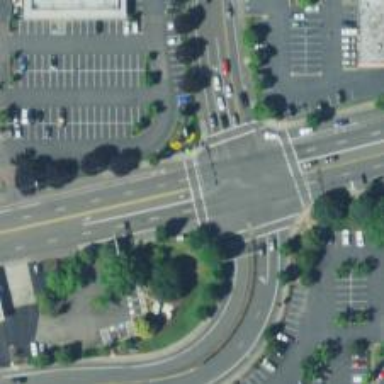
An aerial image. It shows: Crossing road.